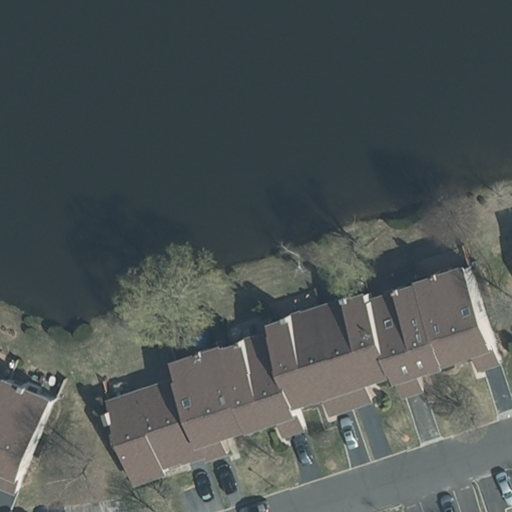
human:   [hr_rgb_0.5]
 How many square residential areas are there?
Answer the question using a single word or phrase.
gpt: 0

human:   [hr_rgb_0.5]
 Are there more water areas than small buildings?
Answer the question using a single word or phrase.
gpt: yes

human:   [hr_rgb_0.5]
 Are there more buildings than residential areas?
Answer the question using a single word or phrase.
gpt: yes

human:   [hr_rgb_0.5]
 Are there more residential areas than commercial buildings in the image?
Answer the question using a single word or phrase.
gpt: yes

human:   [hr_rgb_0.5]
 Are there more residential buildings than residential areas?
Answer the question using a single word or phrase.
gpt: yes

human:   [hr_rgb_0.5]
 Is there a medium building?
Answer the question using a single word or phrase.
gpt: no

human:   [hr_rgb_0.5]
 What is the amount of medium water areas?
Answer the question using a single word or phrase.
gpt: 0

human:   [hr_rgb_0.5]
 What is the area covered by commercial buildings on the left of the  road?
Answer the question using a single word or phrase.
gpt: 0m2

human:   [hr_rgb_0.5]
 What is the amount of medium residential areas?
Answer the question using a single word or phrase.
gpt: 0

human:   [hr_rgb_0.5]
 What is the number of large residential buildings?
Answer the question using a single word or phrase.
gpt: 2

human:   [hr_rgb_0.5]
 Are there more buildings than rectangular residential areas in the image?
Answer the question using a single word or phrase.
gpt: yes

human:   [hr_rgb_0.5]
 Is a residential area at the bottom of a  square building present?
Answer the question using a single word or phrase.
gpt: no

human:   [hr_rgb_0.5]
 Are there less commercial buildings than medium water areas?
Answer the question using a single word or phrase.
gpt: no

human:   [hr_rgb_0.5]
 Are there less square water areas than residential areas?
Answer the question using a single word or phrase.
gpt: yes

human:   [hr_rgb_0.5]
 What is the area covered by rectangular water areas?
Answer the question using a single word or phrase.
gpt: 0m2

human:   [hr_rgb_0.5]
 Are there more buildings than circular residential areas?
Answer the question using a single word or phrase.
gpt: yes

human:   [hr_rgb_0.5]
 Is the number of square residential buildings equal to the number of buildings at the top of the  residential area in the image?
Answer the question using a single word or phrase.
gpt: yes

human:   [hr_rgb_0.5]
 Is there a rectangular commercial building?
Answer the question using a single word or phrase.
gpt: no

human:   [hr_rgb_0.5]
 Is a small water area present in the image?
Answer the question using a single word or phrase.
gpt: no

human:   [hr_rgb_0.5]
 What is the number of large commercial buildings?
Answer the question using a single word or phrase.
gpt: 0

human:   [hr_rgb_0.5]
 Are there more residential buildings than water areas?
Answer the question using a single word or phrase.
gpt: yes

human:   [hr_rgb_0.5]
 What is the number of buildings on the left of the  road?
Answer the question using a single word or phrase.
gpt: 1

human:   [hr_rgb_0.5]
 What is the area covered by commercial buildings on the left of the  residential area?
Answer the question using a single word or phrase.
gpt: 0m2

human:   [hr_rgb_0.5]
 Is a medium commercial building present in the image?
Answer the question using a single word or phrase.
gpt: no

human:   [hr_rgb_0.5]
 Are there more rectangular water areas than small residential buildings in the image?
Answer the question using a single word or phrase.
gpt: no

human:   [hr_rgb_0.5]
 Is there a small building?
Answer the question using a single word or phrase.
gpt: no

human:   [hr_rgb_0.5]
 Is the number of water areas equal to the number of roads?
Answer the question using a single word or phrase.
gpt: yes

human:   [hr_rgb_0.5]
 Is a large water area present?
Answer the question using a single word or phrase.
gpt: yes

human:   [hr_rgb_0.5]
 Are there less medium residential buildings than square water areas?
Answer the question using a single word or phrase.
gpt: no

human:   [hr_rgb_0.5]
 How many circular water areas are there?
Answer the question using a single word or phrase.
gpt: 0

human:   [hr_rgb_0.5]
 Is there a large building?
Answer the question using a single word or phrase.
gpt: yes

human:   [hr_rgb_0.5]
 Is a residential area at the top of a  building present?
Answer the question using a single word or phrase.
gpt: no

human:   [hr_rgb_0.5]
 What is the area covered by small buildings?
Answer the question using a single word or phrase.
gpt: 0m2

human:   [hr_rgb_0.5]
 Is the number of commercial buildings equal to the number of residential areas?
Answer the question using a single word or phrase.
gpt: no

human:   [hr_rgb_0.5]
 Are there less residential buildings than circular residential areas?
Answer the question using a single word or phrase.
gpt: no

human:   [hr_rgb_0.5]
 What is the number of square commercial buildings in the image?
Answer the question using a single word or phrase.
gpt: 0